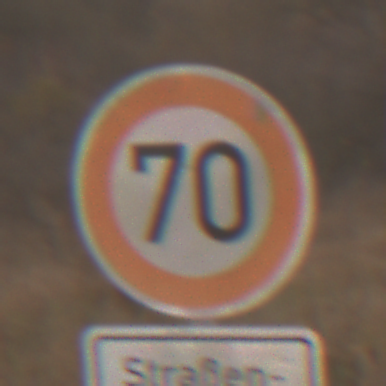
Verkehrszeichen: Geschwindigkeit70
Zusatzzeichen unten: HinweiseAufGefahrenDurchVerbaleAngabe3
Umgebung: Outdoor, Nature
Tageszeit: SunriseSunset
Wetter: PartlyCloudy
Licht: Natural
Jahreszeit: NotSpecified
Kontrast: LowContrast